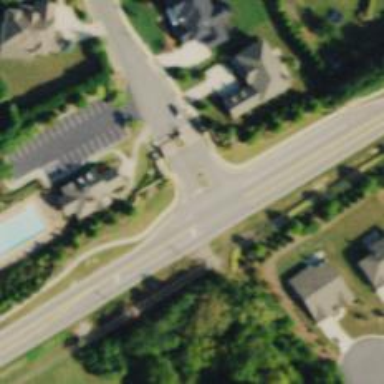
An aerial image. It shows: Road with stop sign.